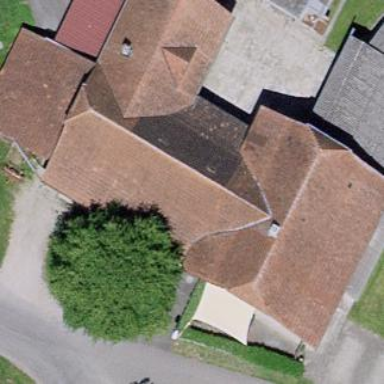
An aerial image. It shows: Farm building.